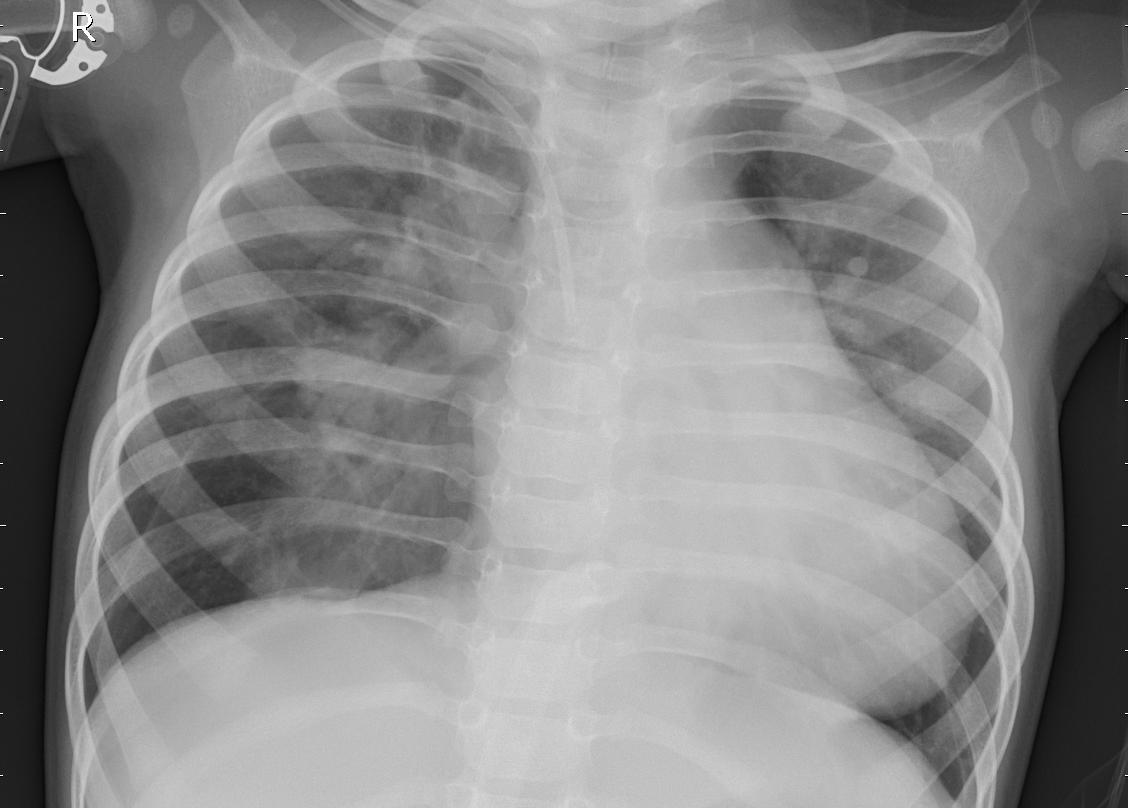
Diagnosis: PNEUMONIA